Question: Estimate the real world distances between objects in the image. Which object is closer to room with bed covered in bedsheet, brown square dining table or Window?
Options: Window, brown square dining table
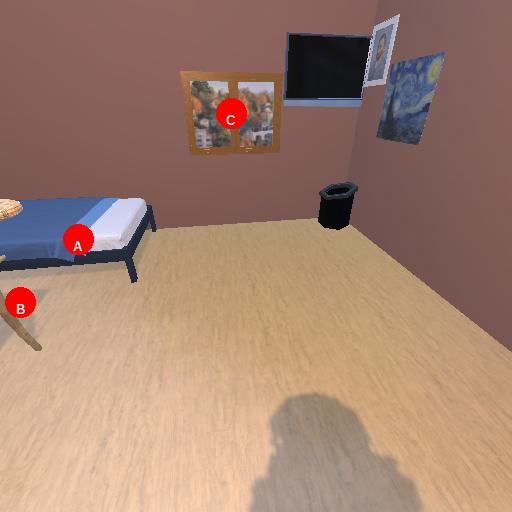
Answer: Window